Question: I have the following R script for which I have added comments to make a simple example with cars of what I am trying to achieve:
'''
#!/usr/bin/env Rscript
# the arguments come in this way:
# args[1] is a file containing the maximum speeds of different cars (one per line)
# args[2] is the title that the plot will have
# args[3] contains the horsepower of the engine of the first car in args[1] (the lowest)
# args[4] contains the horsepower of the engine of the last car in args[1] (the highest)
# NOTE1: the speeds in args[1] must be listed starting from the car
# with the lowest horsepower to the car with the highest horsepower
# NOTE2: in args[1], a car must differ from the next one by 1 horsepower, i.e., if
# there are 5 speeds, and the horsepower of the first car in the file is 30, then the
# the horsepower of the second one must be 31, the third one 32, .... the fifth one must
# be 34.
args<-commandArgs(TRUE)
# creating the vector with the horsepower of each car
horsepowers = numeric()
for (i in args[3]:args[4]) {
horsepowers = c(horsepowers,i)
}
# reading file with speeds and getting vector with speeds
speeds <- read.csv(file=args[1],head=FALSE,sep="
")$V1
# creating plot with speeds in previous vector
outputTitle = gsub(" ","", args[2] , fixed=TRUE)
pdf(paste(outputTitle, ".pdf", sep = ""))
plot(horsepowers, speeds, type="o", col="red", xlab="horsepowers", ylab="speeds")
# giving a title to the plot
title(main=args[2], col.main="Black")
'''
I have a sample file called 'myFile' with speeds of 5 cars that looks like this
'''
150
156
157
161
164
'''
And suppose that the horsepower of the first car is 30 so that would make the horsepower of the last car 34 (remember that the first speed corresponds to the car with the lowest horsepower, the second one to the car with the next to lowest horsepower, and so on; and the cars must differ by 1 horsepower, otherwise the for loop in the script would not make sense). So if I run the script in the command line like this:
'''
./myPlotter.R myFile "My Title" 30 34
'''
it works fine and makes the plot (I cropped the y label, x label, and title just because they don't match with the car example above but the script used is the same, I just changed the variable names for the car example):
However, when called from the following bash script:
'''
#!/bin/bash
while getopts "🅰️1:2:3:4" arg; do
case "$arg" in
a)
option=$OPTARG
;;
1)
fileWithSpeeds=$OPTARG
;;
2)
titleOfGraph=$OPTARG
;;
3)
lowestHP=$OPTARG
;;
4)
highestHP=$OPTARG
;;
esac
done
# I do not think that this if statement makes any difference for this example
# but I left it there just in case
if [ $option == "option1" ]; then
./myPlotter.R $fileWithSpeeds $titleOfGraph $lowestHP $highestHP
fi
'''
in this way:
'''
./bashPlot.sh -a option1 -1 myFile -2 "My Title" -3 30 -4 34
'''
I get the following error:
'''
Error in args[3]:args[4] : NA/NaN argument
Execution halted
'''
What is causing this?
Summary: I have an R script that works fine when called from the command line but gives an error when called from a bash script with arguments gotten from getopts.
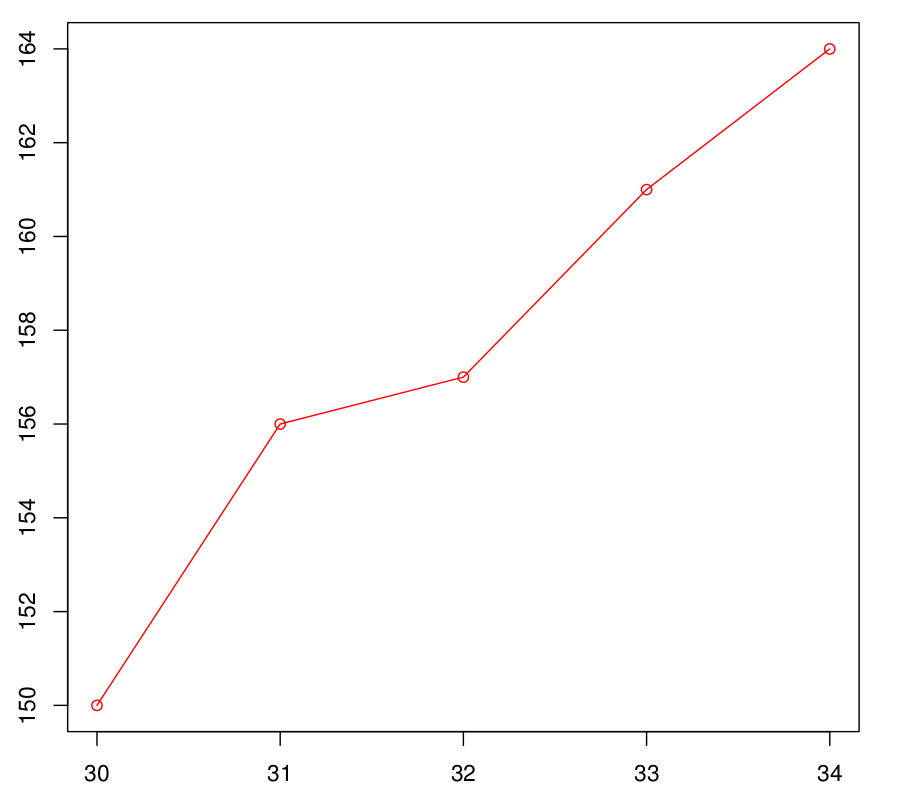
Answer: The bug is in the 'getots' string, instead of this:
> '''
while getopts "🅰️1:2:3:4" arg; do
'''
It should be like this:
'''
while getopts "a:1:2:3:4:" arg; do
'''
You could see the problem by echoing the command that executes the R script:
'''
echo "./myPlotter.R $fileWithSpeeds $titleOfGraph $lowestHP $highestHP"
./myPlotter.R $fileWithSpeeds $titleOfGraph $lowestHP $highestHP
'''
You could see from the output that the '$highestHP' parameter was always blank.
### Extra tips
You don't need the double quotes here:
'''
if [ $option == "option1" ]; then
'''
And the '[ ... ]' operator is now obsoleted, use '[[ ... ]]' instead, like this:
'''
if [[ $option == option1 ]]; then
'''